Question: Basically, I have three tables, lets call them TableA, TableB and TableC.
Table A & B have two columns of interest, ID & Value. Table C has three columns, ID, A_ID and B_ID.
I'm looking to construct a LinqToSQL query that:
-
Example:

The returned records should be of a specific type:
'''
public class RecordClass
{
string A_Value;
string B_Value;
public RecordClass()
{
A_Value = "";
B_Value == "":
}
}
'''
Can anybody help please?
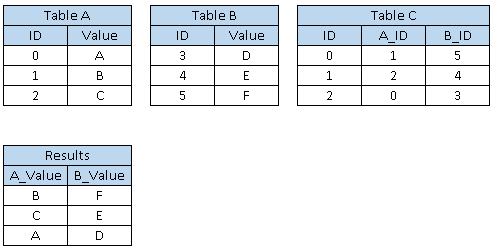
Answer: Sounds like you just want an inner join:
'''
var query = from a in tableA
from b in tableB
join c in tableC on new { A_ID = a.ID, B_ID = b.ID }
equals new { c.A_ID, c.B_ID }
select new RecordClass { A_Value = a.Value, B_Value = b.Value };
'''
EDIT: Alternatively, if you've got your LINQ to SQL model wired up correctly, it could be much simpler:
'''
var query = tableC.Select(c => new RecordClass { A_Value = c.A.Value,
B_Value = c.B.Value });
'''